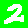
Digit: 2